Question: I built a simple layout like this:

I can't scroll the SideBar, and if I try to scroll the entire page scrolls.
The layout has been originally defined in the using <URL>:
'''
import React, { Component } from 'react';
import styled from 'styled-components';
import GoogleMapReact from 'google-map-react';
import ShipTracker from '../components/ShipTracker';
import SideBar from '../components/SideBar';
const MapContainer = styled.div'
display: grid;
grid-template-columns: 2fr 1fr;
grid-template-rows: 1fr 200px;
grid-gap: 10px;
height: 100vh;
grid-template-areas: "google-map sidebar" "ship-tracker sidebar";
.google-map {
background: #424242;
grid-area: google-map;
position: relative;
height: 100%;
width: 100%;
}
.map-sidebar {
background: #9dc183;
grid-area: sidebar;
}
.ship-tracker {
grid-area: ship-tracker;
}
';
'''
below a snippet from the :
I should mention that this uses the <URL> as the SideBar is going to be populated by a certain number of cards carrying images, description etc:
'''
const Sidebar = () => (
<div className="map-sidebar">
<Row>
<Col sm="11">
<Card className="mb-2">
<CardImg />
<CardBody>
<div>
<img src= alt="Atchafalaya" />
</div>
<td />
<CardTitle>
<h3>Atchafalaya</h3>
</CardTitle>
<CardText>
<h6>Project Details</h6>
<p>
Lorem ipsum dolor sit amet, consectetuer
adipiscing elit. Aenean commodo ligula eget dolor. Aenean massa.
</p>
Trailing Suction Hopper Dredge
</CardText>
<div class="btn-toolbar">
<button type="button" id="btnSubmit" class="btn btn-primary mr-3">
Download Project Specs
</button>
</div>
</CardBody>
</Card>
</Col>
</Row>
'''
And its related :
'''
html,
body,
.flex-vertical {
height: 100%;
margin: 0;
}
.flex-vertical {
display: flex;
flex-flow: column;
}
.map-sidebar {
display: flex;
flex-flow: column;
flex: 1;
overflow: hidden;
}
tbody {
overflow-y: scroll;
cursor: default;
}
'''
1) I think that the problem could be in the '.css' file and I arrived to the best (so far) configuration I put above. Although I thought that 'flex-flow:' is the main parameter to change to have the SideBar scrolling. But it didn;t work.
2) I am not sure if 'styled-components' could be the reason for this behavior. The reason why I am saying this is because how the layout was divided happened there. SO I am not sure if the parameter 'position:' could be helpful play with.
3) Maybe there is something missing in the '<div className="map-sidebar">' but I cam not sure what could be, if that is the case.
4) Last, I used <URL> as the SideBar is going to be populated by 'Cards' containing various information of ships.
Thanks for pointing in the right direction.
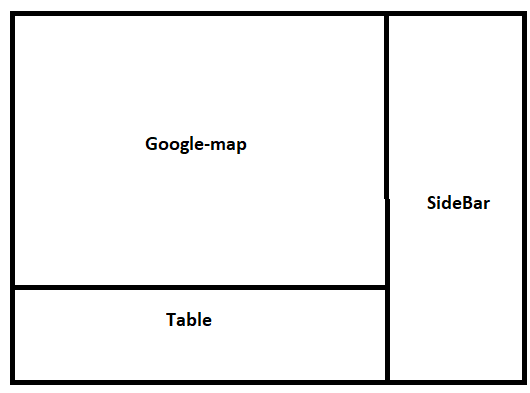
Answer: You are setting your overflow to "hidden", but instead, you can change it to 'overflow-y: scroll;', so it adds a scrollbar permanently. If you want the scrollbar to only appear when necessary, you can set it to 'overflow-y: auto;'.